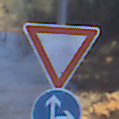
Verkehrszeichen: VorfahrtGewaehren
Zusatzzeichen unten: VorgeschriebeneFahrtrichtungGeradeausOderRechts
Umgebung: Outdoor, Nature
Tageszeit: MorningAfternoon
Wetter: Clear
Licht: Natural
Jahreszeit: NotSpecified
Kontrast: HighContrast